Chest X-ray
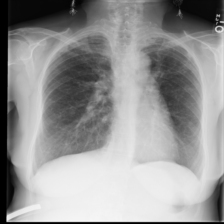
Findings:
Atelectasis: negative
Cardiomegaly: negative
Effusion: negative
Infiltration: negative
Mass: negative
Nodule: negative
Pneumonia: negative
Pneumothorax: negative
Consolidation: negative
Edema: negative
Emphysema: positive
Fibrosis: negative
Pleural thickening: negative
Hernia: negative